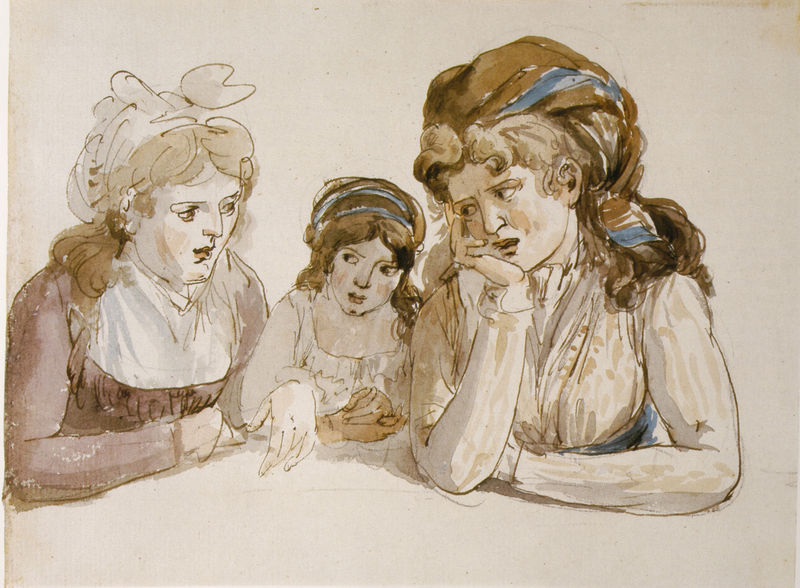
Titel: Frauengespräch am Tisch
Künstler: Johann Georg von Dillis
Standort: München
Institution: Stadtarchiv München, Historischer Verein von Oberbayern, Dillis-Sammlung
Schlagwörter: blau, feder, hand, schatten, weiß, aquarell, frauen, mädchen, ocker, sitzen, ausschnitt, braun, damen, ellbogen, finger, frankreich, frau, frisur, grau, haar, kleid, kleider, kopfbedeckungen, licht, mund, nase, reden, skizze, stützen, tisch, zeichnung, blick, dame, gürtel, tuch, beige, gespräch, haube, schleife, blond, gesichter, arm, arme, augen, blicke, bluse, falten, haarschmuck, trauer, bildnis, blicken, gesten, hände, portrait, porträt, auge, haare, interieur, tücher, drei, familie, kind, klassizismus, mutter, tochter, schleifen, brustbild, kinn, locken, rosa, traurig, schürze, farbig, wangen, papier, umrisse, studie, backen, grafik, graphik, wasserfarbe, linien, haarband, romantik, angst, nasen, kopftuch, warten, ellenbogen, schwestern, laviert, tusche, streit, koloriert, kopfputz, schwester, biedermeier, aufgestützt, kopftücher, haarschleife, lavierung, drei frauen, sorgen, olivgrün, fehler, hören, kummer, zweifel, grübeln, misstrauen, freundin, erzählen, brustbilder, unterarme, vorwurf, dienerschaft, kleder, lavierte zeichnung, vigier lebrun, zeichenfehler, 19. jahrhundert, 18. jahrhundert, audgestützt